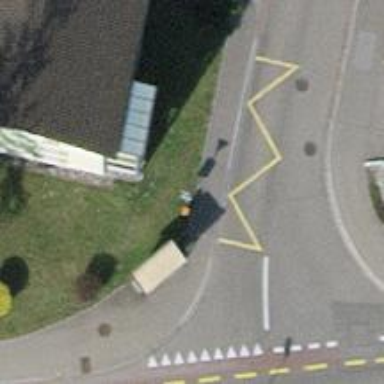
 serving as platform for public transportation."